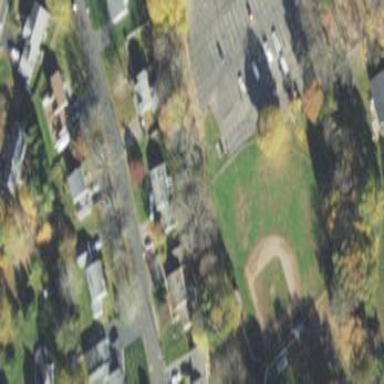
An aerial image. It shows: Baseball pitch for leisure land activities.